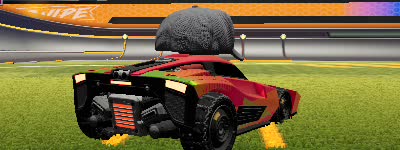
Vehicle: breakout